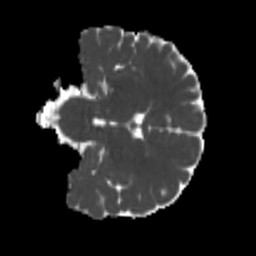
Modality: MD
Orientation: coronal
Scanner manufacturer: siemens
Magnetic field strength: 3 T
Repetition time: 4 s
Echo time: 0.0594 s